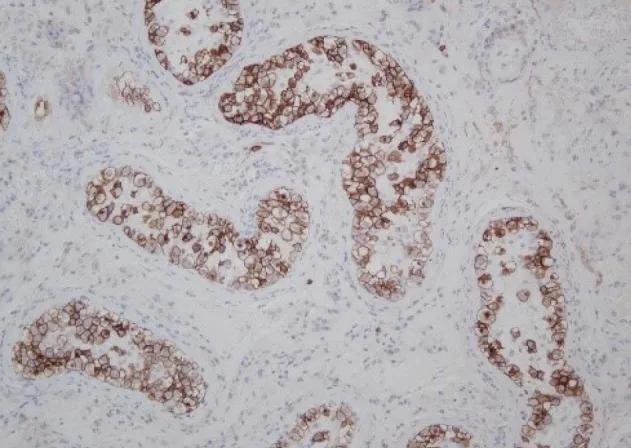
KIT (CD117) staining x 100. The tumor cell cytoplasm stains brown color. Consistent with GCNIS diagnosis.
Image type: pathology (immunostaining)